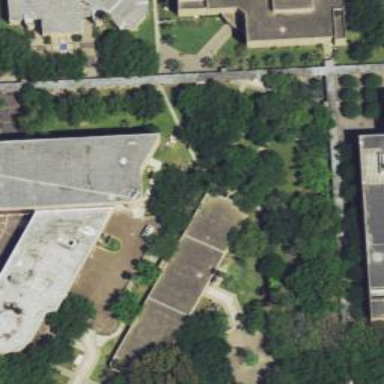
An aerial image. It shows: View of university building.